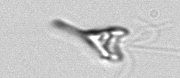
Label: Pyramimonas_longicauda